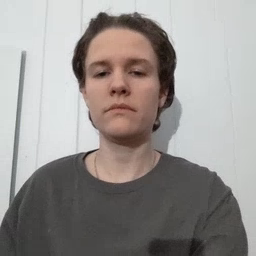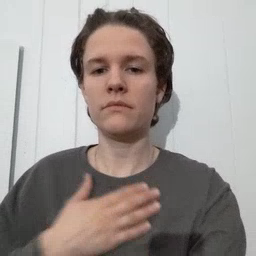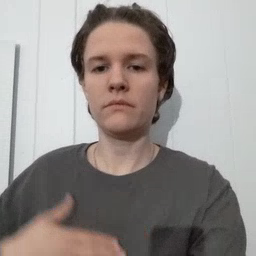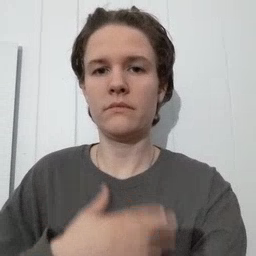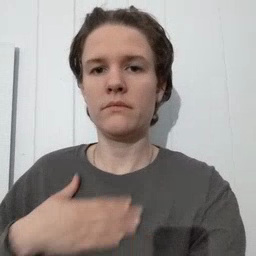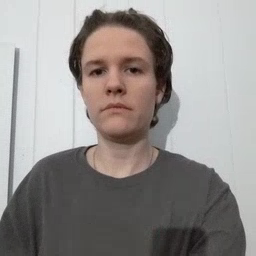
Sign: please